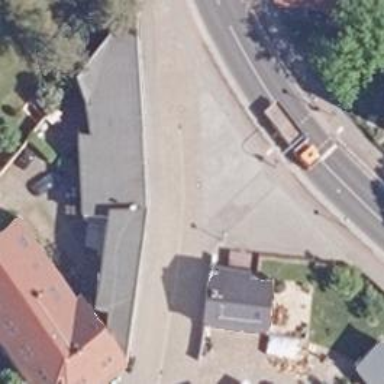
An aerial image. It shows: Pedestrian road.